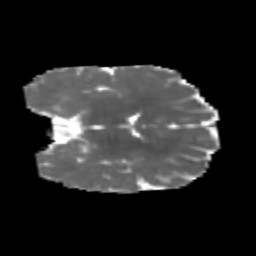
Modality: MD
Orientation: coronal
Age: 6
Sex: male
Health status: healthy